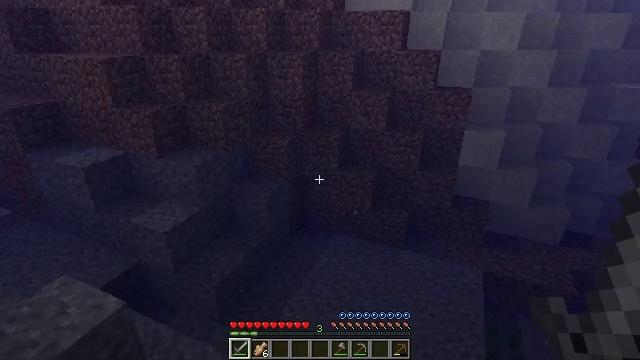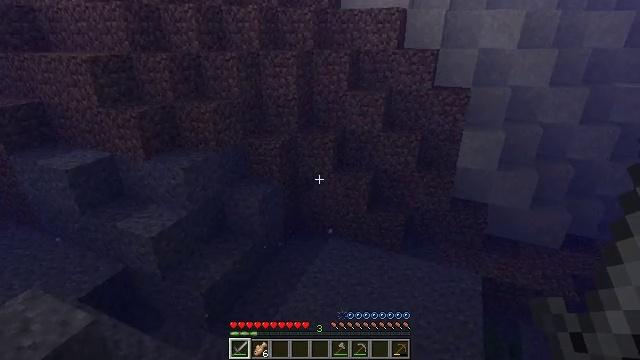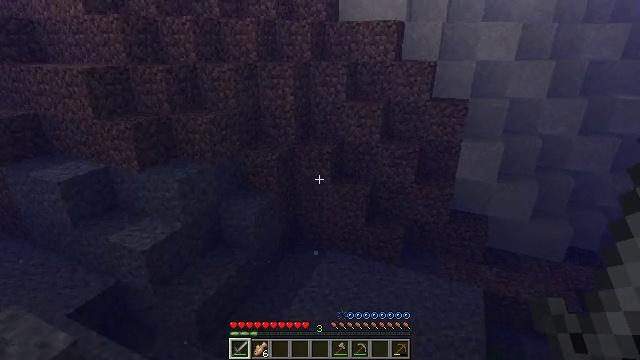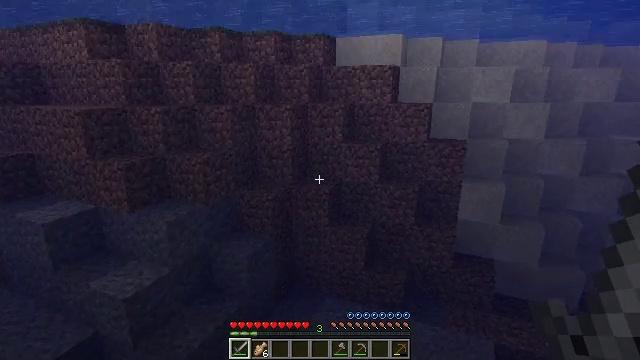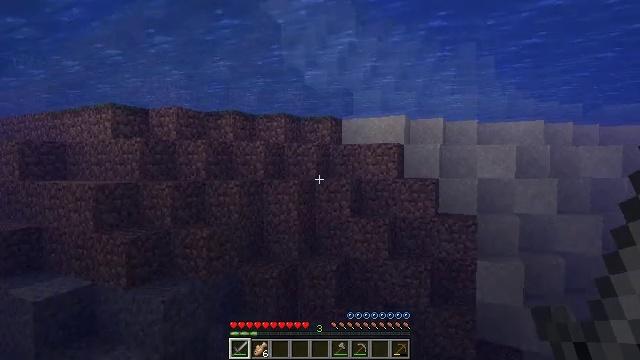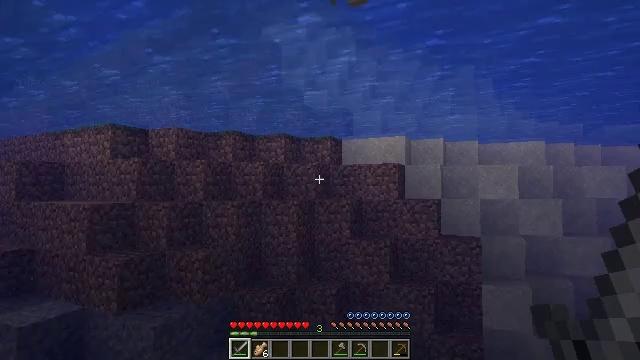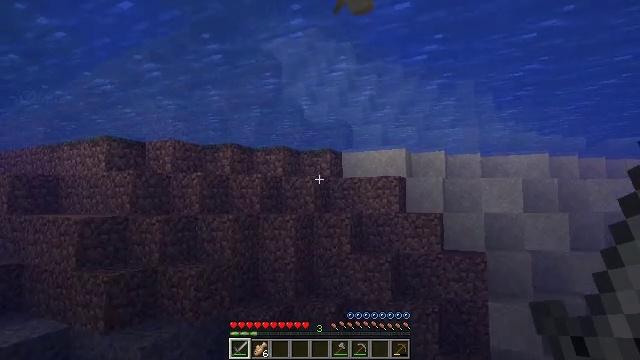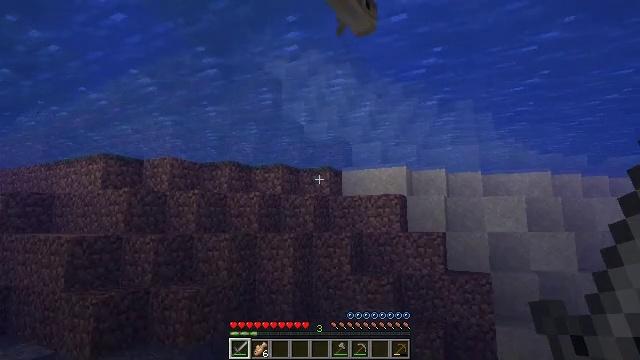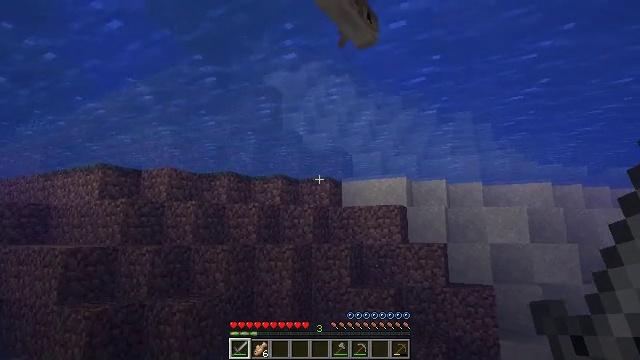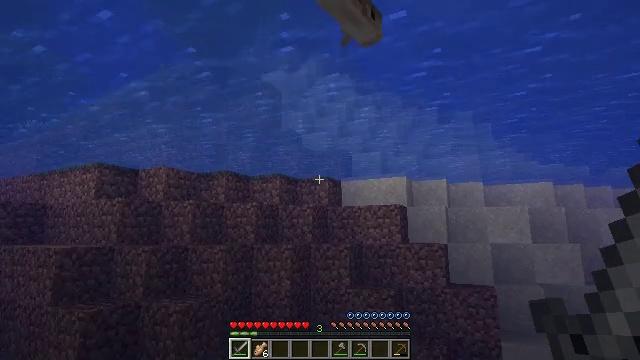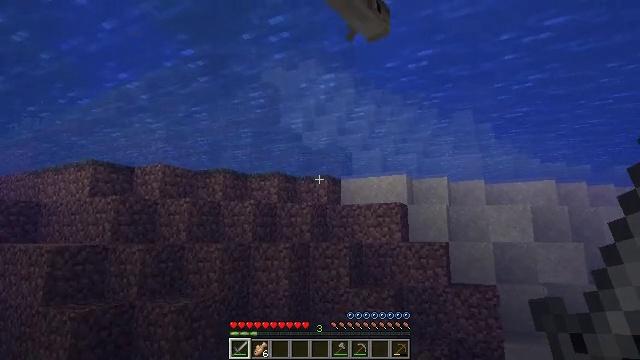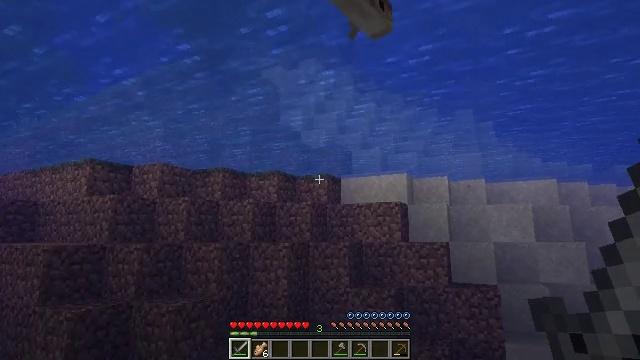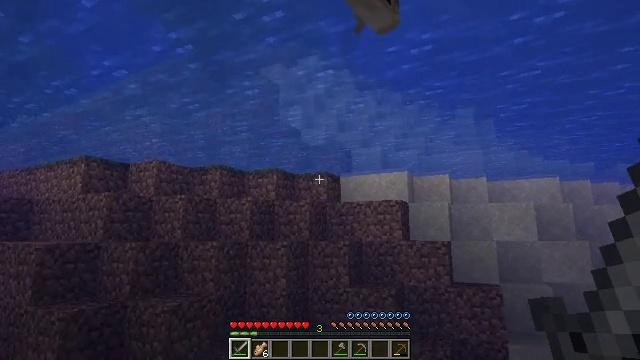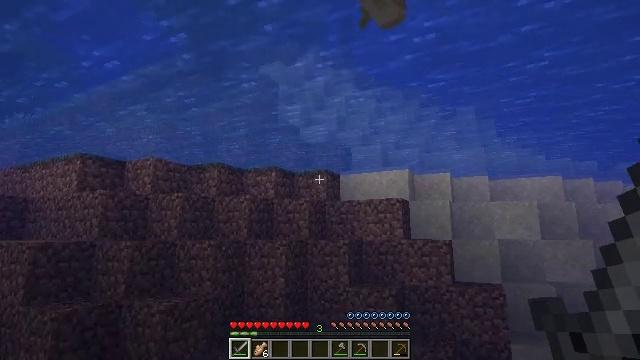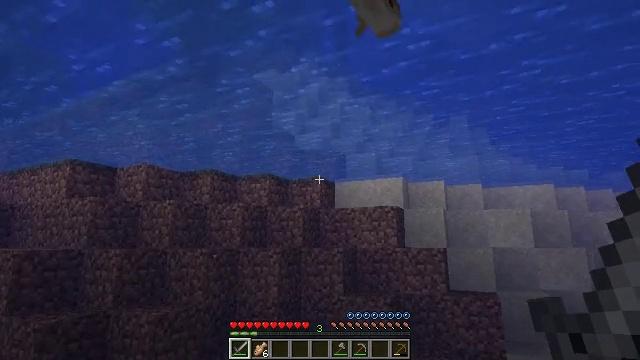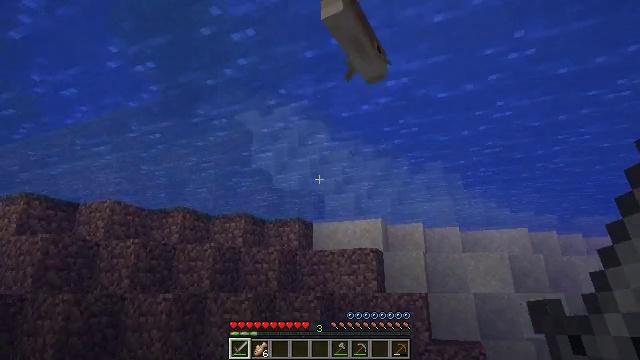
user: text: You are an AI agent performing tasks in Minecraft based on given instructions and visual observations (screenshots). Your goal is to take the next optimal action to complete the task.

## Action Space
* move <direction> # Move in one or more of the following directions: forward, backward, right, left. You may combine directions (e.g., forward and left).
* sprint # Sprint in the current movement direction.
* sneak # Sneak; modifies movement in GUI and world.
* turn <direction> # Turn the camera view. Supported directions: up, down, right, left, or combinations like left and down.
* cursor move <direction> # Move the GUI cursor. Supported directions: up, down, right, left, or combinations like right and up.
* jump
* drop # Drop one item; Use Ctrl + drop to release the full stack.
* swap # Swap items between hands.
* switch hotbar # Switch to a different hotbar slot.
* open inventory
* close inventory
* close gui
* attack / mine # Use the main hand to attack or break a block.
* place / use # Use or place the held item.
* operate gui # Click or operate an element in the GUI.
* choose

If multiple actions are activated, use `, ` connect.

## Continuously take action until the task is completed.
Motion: motion action
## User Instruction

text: Kill the cod.
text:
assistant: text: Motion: move forward
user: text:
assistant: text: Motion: move forward, turn up
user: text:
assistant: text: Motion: move forward, turn up
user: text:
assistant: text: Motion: move forward, turn left and up
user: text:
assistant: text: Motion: move forward, turn up
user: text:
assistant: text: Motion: move forward, turn up
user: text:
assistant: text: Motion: move forward, turn up
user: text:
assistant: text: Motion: move forward, turn up
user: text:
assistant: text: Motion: move forward
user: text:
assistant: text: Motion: move forward
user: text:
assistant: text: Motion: move forward
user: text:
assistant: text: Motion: move forward
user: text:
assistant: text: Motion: move forward
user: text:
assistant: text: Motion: move forward, turn right and up
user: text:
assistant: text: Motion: move forward, turn right and up
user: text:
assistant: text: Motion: move forward, turn right and up
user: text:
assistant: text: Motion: move forward, turn right and up
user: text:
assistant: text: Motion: move forward, turn right and up
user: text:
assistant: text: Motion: move forward, turn right and up
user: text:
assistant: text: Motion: move forward, turn right and up
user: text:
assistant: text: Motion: move forward, turn right and up, attack / mine
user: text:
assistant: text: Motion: move forward, attack / mine
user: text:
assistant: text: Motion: move forward, attack / mine
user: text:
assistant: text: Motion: move forward, turn left and down
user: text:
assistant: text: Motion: move forward
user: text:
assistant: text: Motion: move forward
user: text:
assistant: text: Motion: move forward
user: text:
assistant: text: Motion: move forward
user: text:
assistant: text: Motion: move forward, jump
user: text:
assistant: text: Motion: move forward, jump